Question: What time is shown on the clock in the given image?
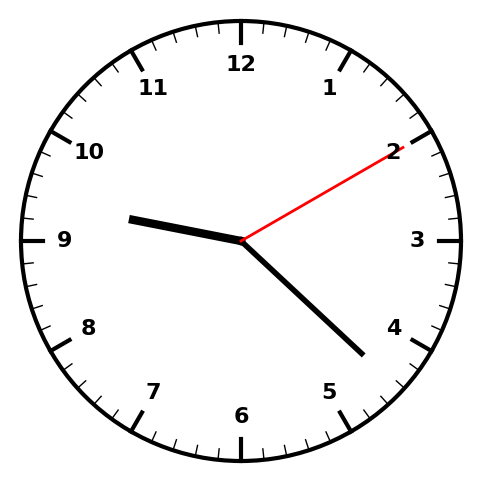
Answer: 09:22:10